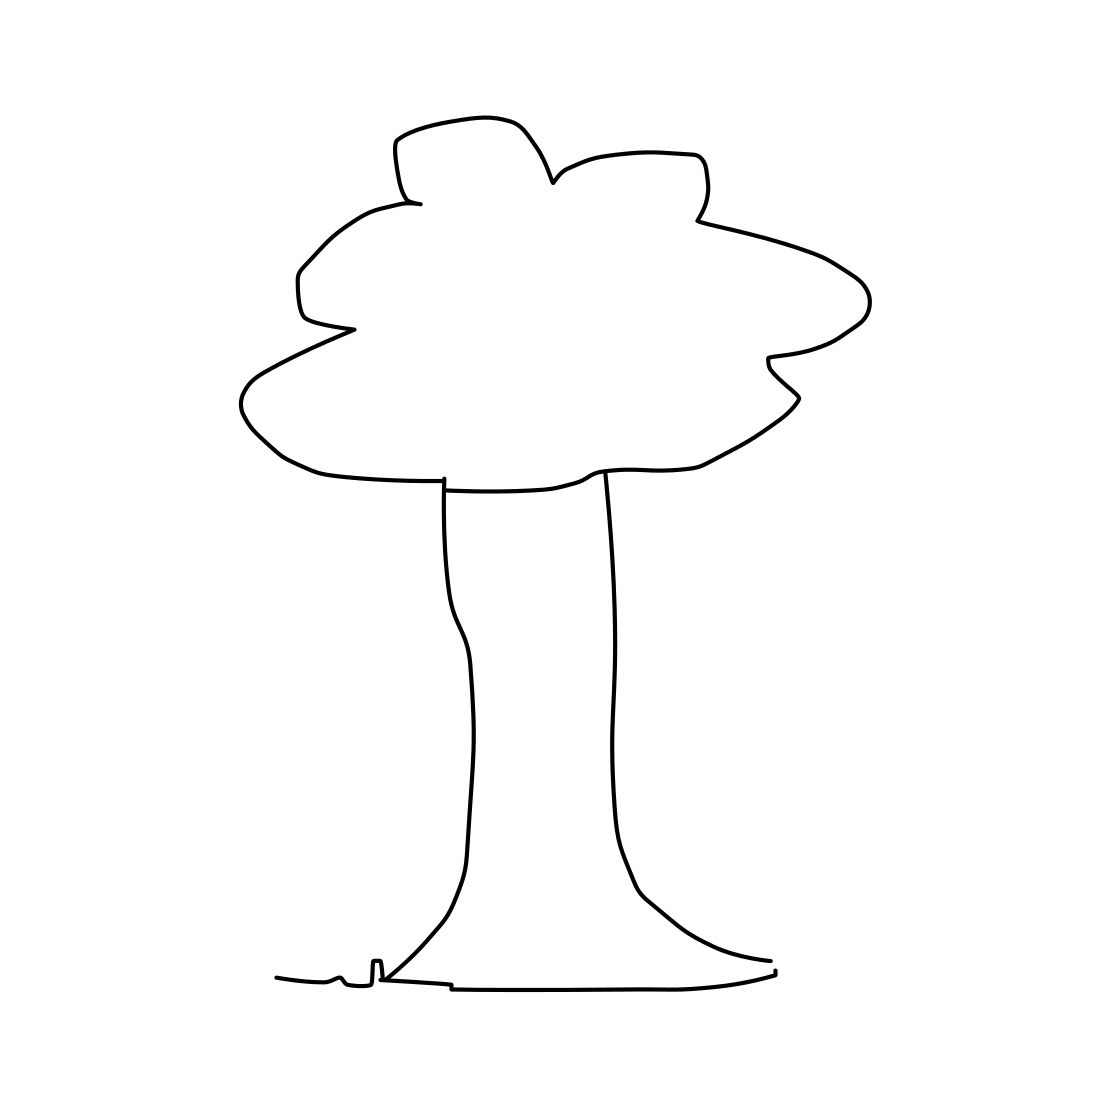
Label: tree